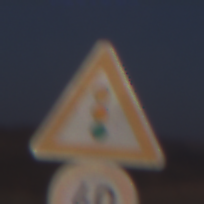
Verkehrszeichen: Lichtzeichenanlage
Zusatzzeichen unten: Geschwindigkeit40
Umgebung: Outdoor, Nature
Tageszeit: SunriseSunset
Wetter: Clear
Licht: Natural
Jahreszeit: NotSpecified
Kontrast: LowContrast